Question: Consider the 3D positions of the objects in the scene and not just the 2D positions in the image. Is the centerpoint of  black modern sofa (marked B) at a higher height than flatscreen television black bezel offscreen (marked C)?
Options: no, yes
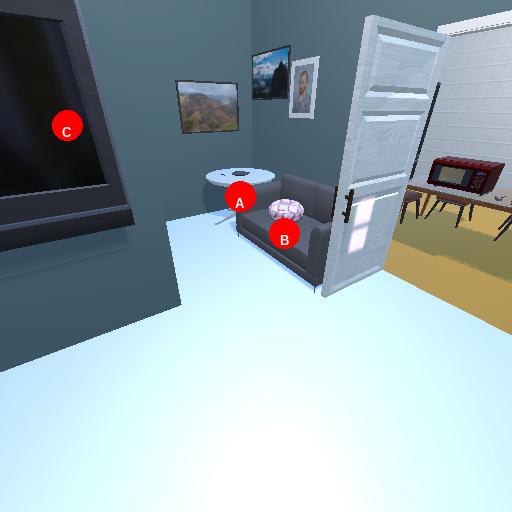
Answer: no